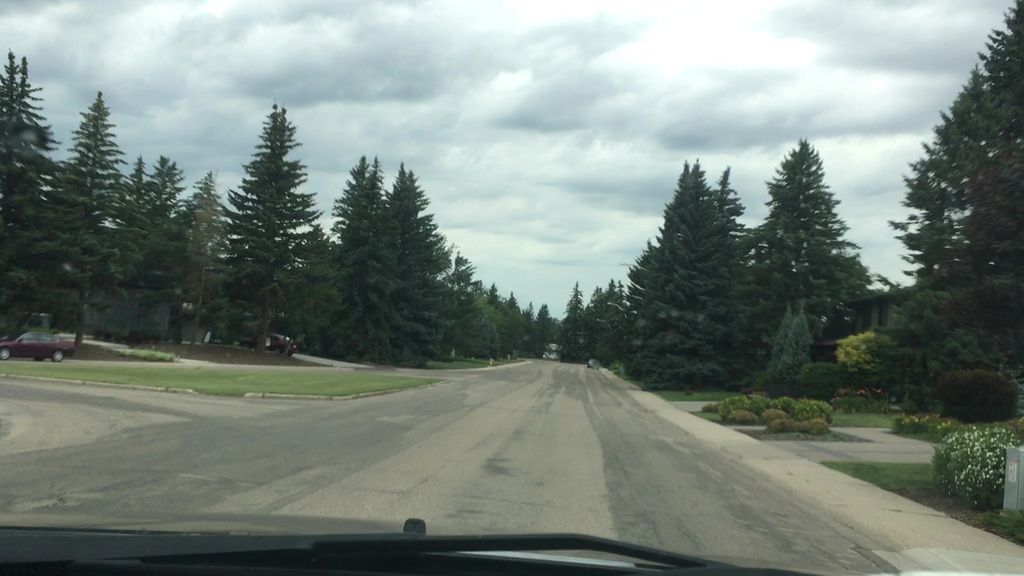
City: edmonton